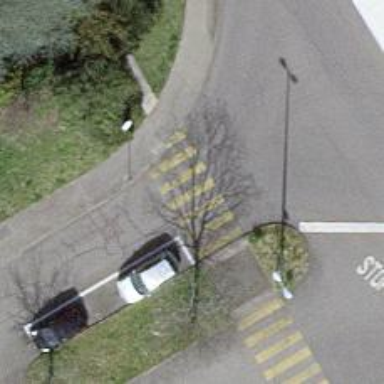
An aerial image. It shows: Zebra crossing for pedestrians.